Question: I have been using Chrome to debug node.js code with node-inspector for a while now. However, lately I started having an issue with the debugger and I don't know why.
When I try to inspect an object, instead of expanding it and show me it's property it tries to modify its value, which is "Object".
The only way I found to see the value is to type in the console "obj.property".
I have this problem in the console as well when objects are printed.
In the image below, you can see that I can expand the Local and Global scope, but not any of the red marked variables. Also, in the console I can expand bar, but not bar.foo. It feels like anything marked with the format "variableName: Type" cannot be expanded.

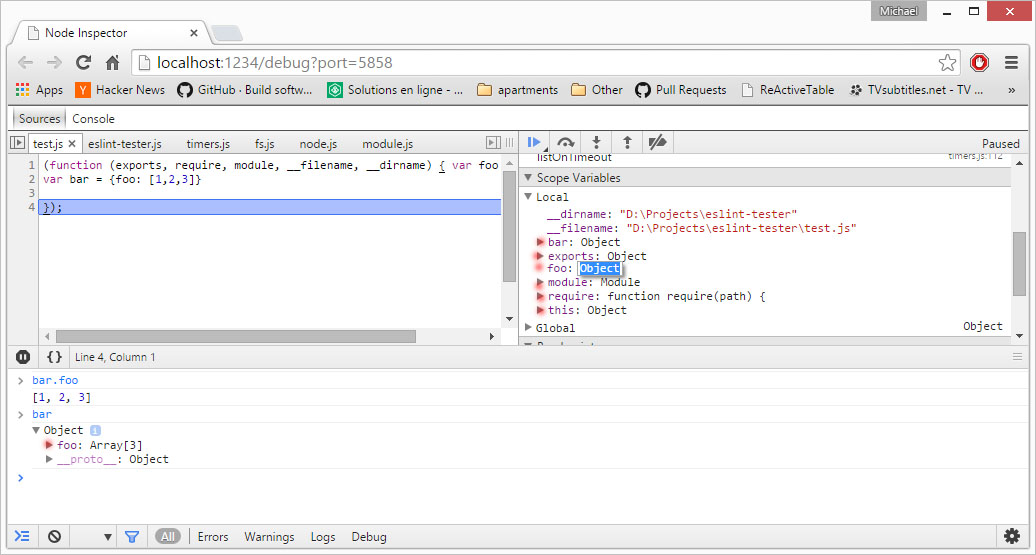
Answer: Apparently my node-inspector was out of date (though not showing when typing npm outdated -g)
I updated it manually and it fixes the problem